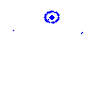
Particle: pion